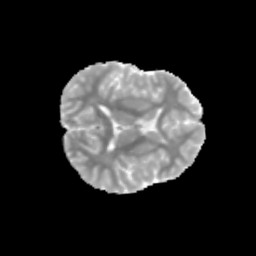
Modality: MD
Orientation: axial
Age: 12
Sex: male
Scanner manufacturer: siemens
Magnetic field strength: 3 T
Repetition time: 3.8 s
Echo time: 0.07 s